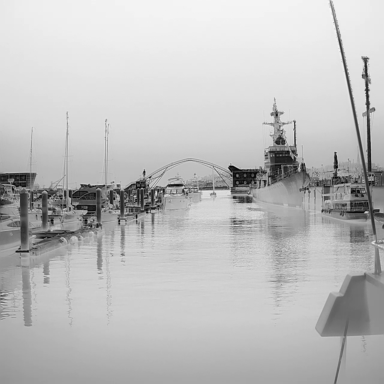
There are four sailboats in the infrared image.